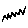
Label: zigzag